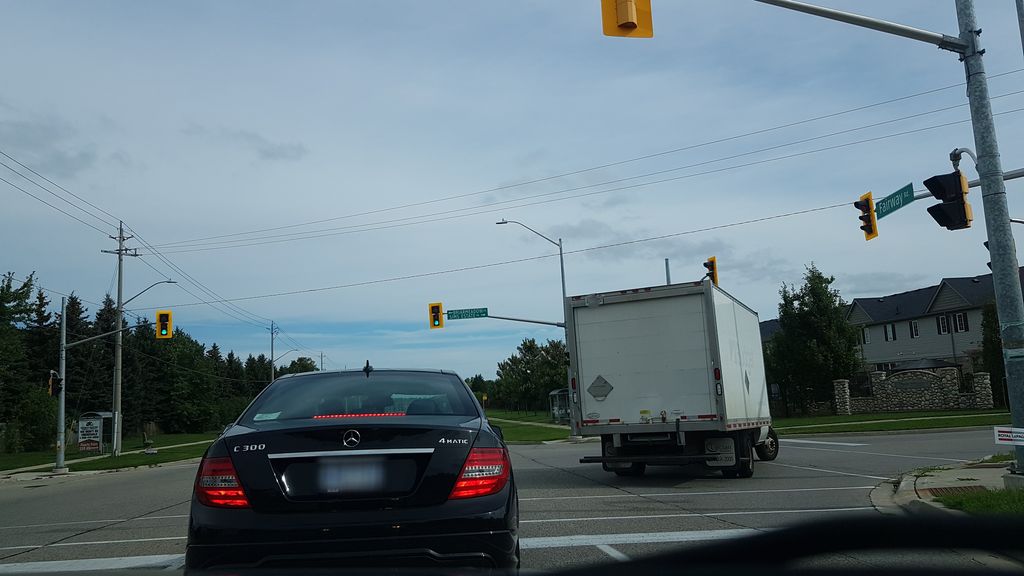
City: kitchener-waterloo